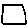
Label: square